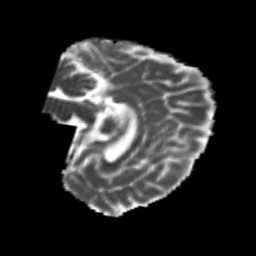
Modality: MD
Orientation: sagittal
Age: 25
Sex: female
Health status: healthy
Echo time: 0.074 s